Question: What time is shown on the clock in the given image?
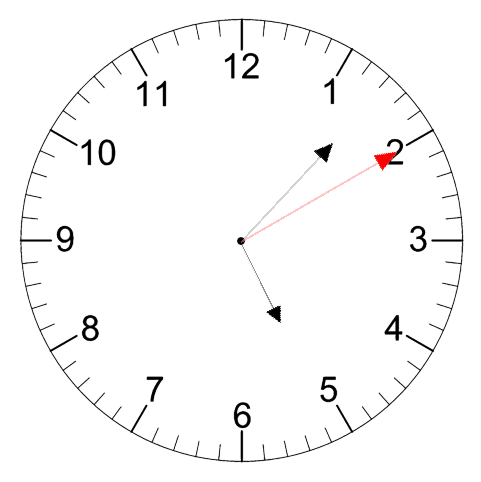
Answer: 05:07:10